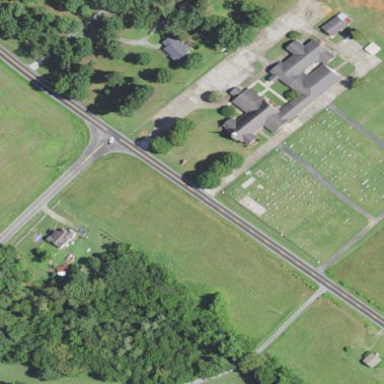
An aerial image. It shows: Grave yard.